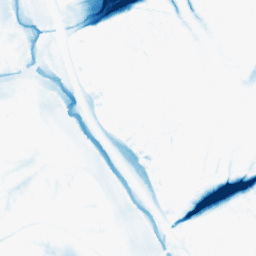
Category: morphological
Decomposition family: morphological
Decomposition parameters: operation: closing
size: 20
Upsampling method: quadratic
Upsampling parameters: scale: 8
Upsampling scale: 8